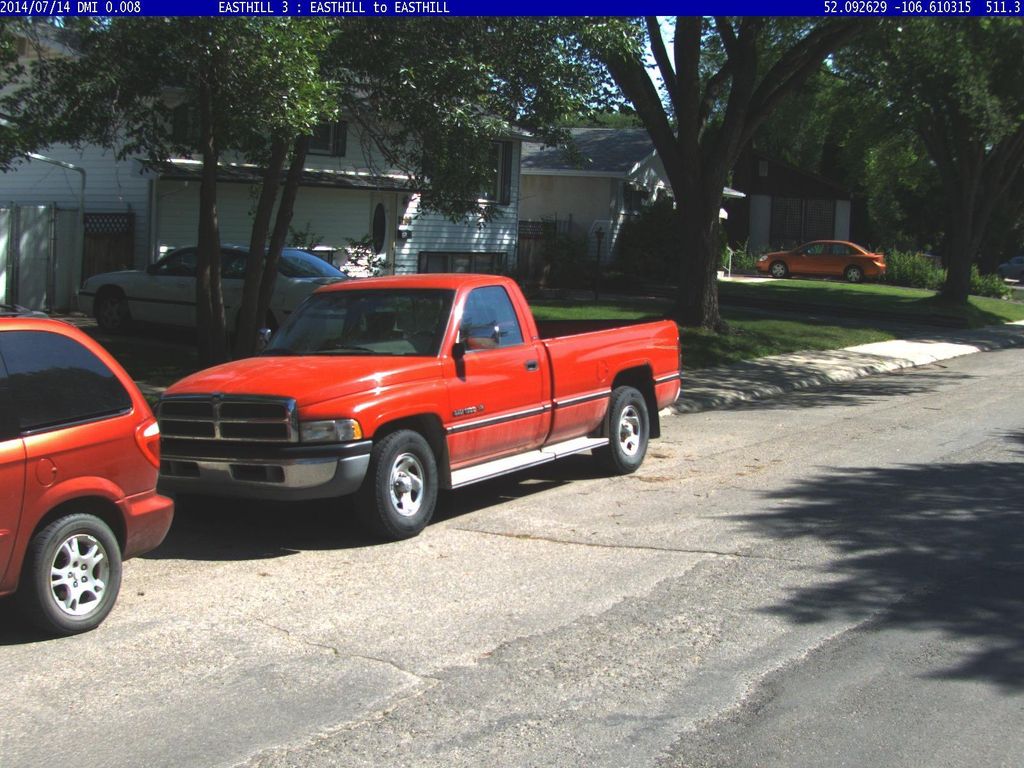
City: saskatoon